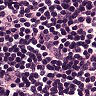
Metastatic tissue present: no